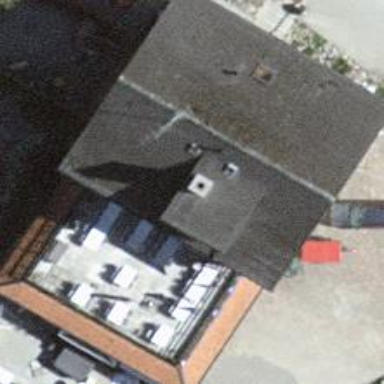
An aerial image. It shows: Restaurant building.